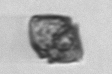
Label: Kryptoperidinium_triquetrum